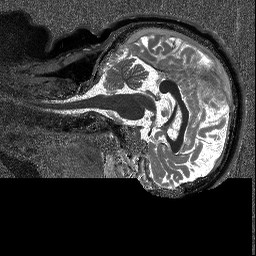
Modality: T1map
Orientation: sagittal
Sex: female